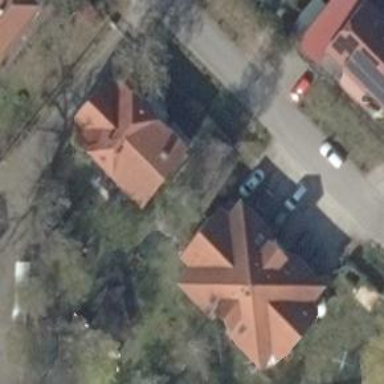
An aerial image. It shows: Building with hipped roof shape.